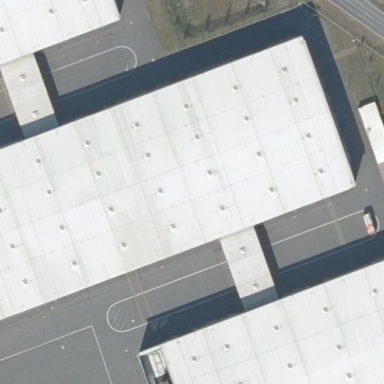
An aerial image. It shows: Exhibition hall with flat metal roof in silver color. The building itself is gray in color.